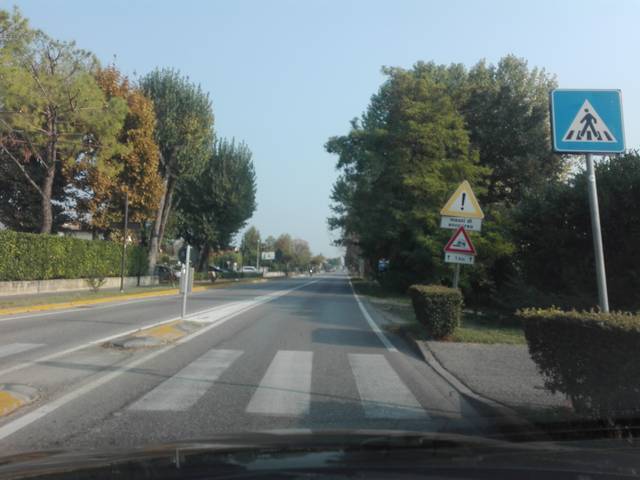
Region: Italy
Coordinates: 45.46, 10.629